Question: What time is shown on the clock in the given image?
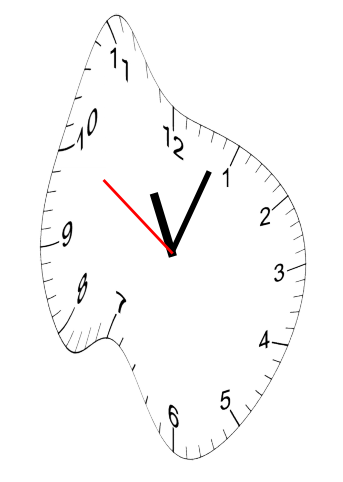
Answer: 11:03:50